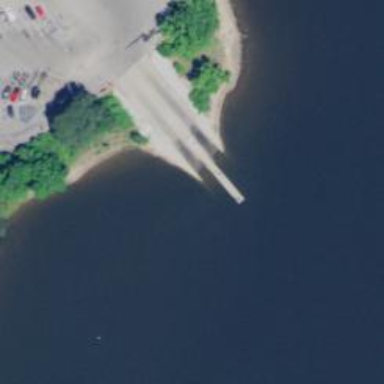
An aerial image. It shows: Slipway on leisure land.